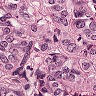
Metastatic tissue present: yes